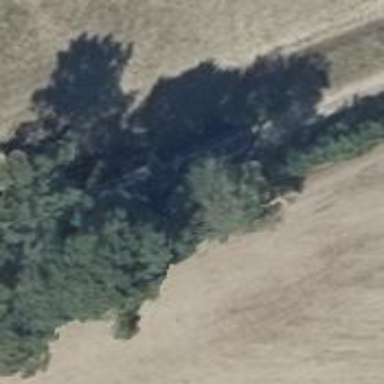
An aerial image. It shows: Row of deciduous broadleaved trees.